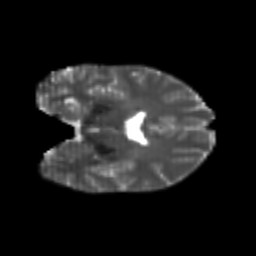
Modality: T2w
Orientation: coronal
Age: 20
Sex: female
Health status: healthy
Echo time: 0.074 s